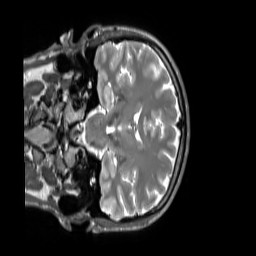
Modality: T2w
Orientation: coronal
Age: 42
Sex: male
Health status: ill
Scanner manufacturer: siemens
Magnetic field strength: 3 T
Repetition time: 2.8 s
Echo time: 0.326 s